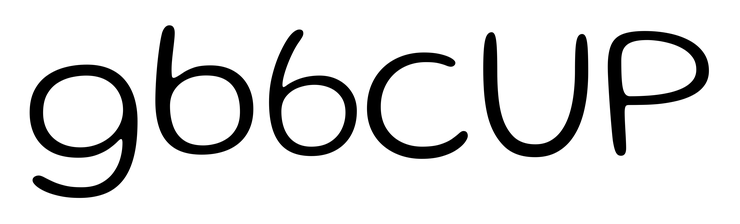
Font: Gluten_ExtraLight